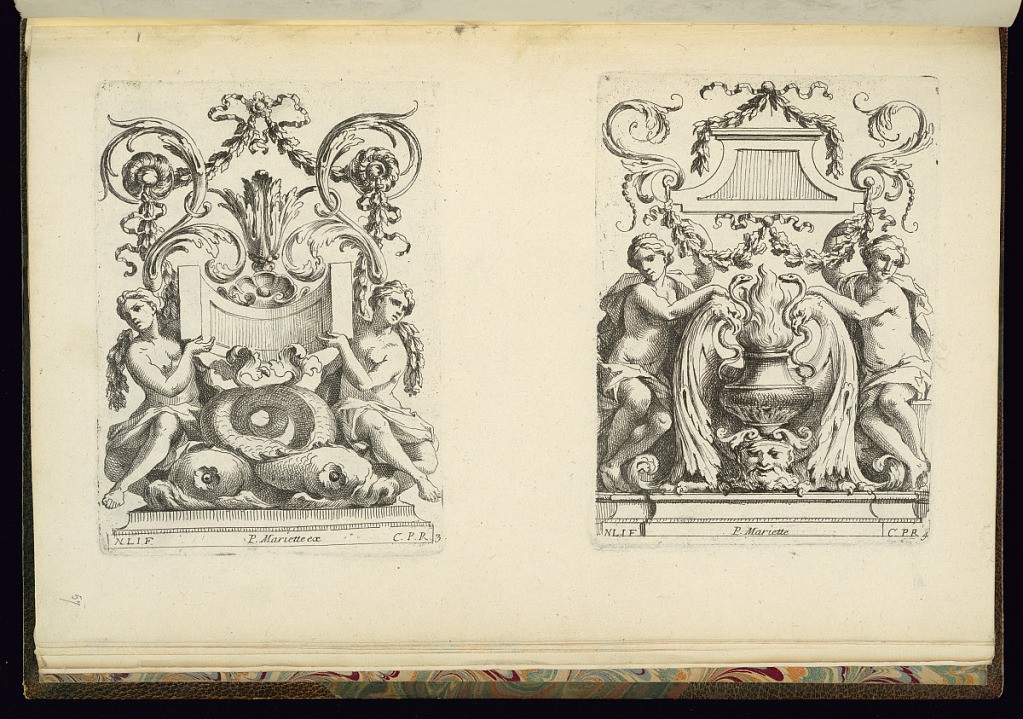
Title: Two Ornament Designs
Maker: Nicolas Pierre Loir, French, 1624 - 1679
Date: ca.1660–1713
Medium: Etching on paper
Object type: Print
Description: Two plates of ornament designs printed side-by-side on a single sheet. The designs feature female figures, dolphins, shells, a flaming vase, snakes, bird heads, mask (mascaron), festoons of leaves, rosettes, foliate scrolls, and scrolling leaves (rinceaux). The plates are signed and numbered.